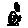
Label: triangle